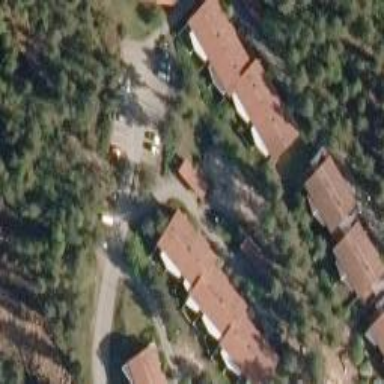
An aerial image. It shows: Residential building designed as terrace.